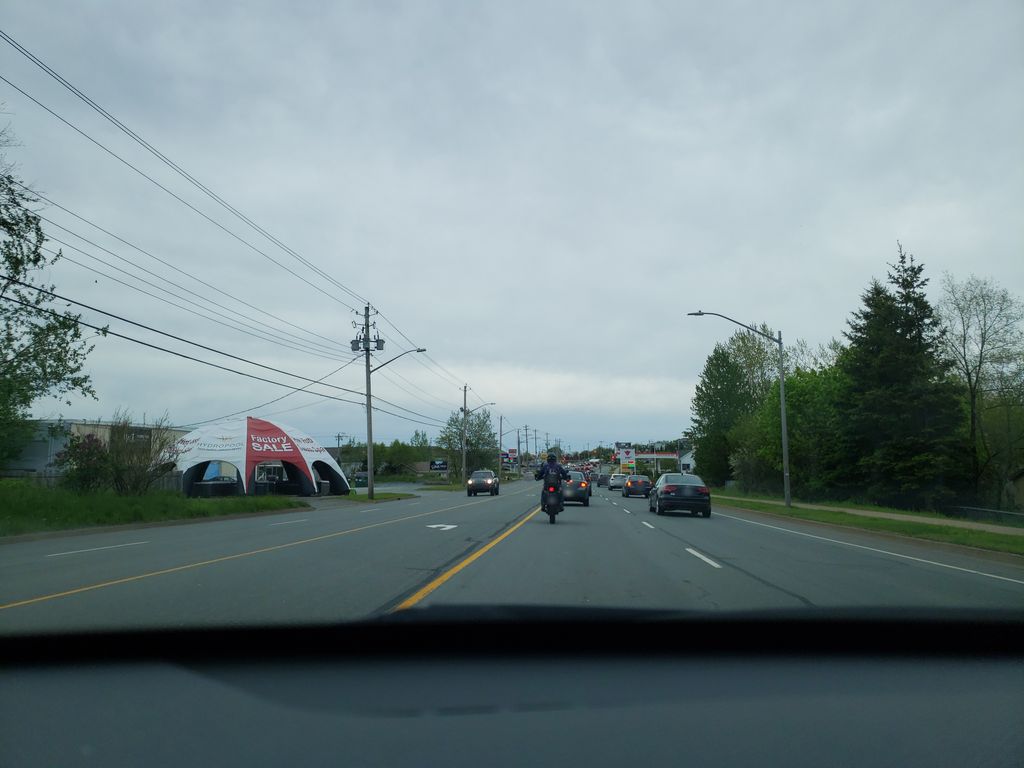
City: halifax